Interaction volume radius: 5 \u00c5
Interaction volume height: 15 \u00c5
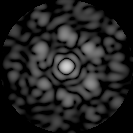
Disorder parameter: 0.6539